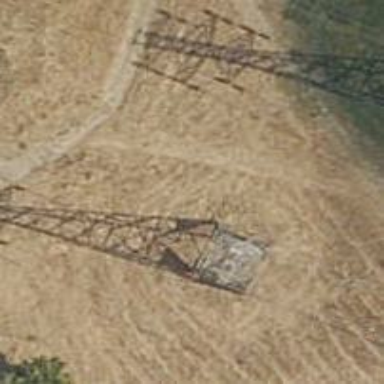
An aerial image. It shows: Lattice structure tower used for power transmission.